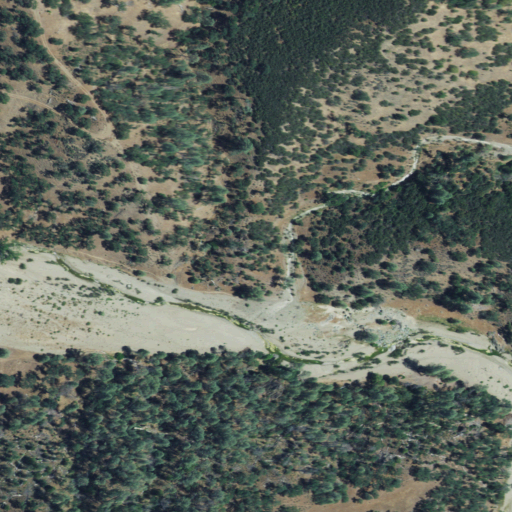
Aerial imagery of valley in California named Sams Canyon containing grassland, herbaceous wetlands, woody wetlands, mixed forest, and shrub